Interaction volume radius: 10 \u00c5
Interaction volume height: 35 \u00c5
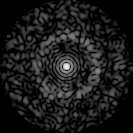
Disorder parameter: 0.824